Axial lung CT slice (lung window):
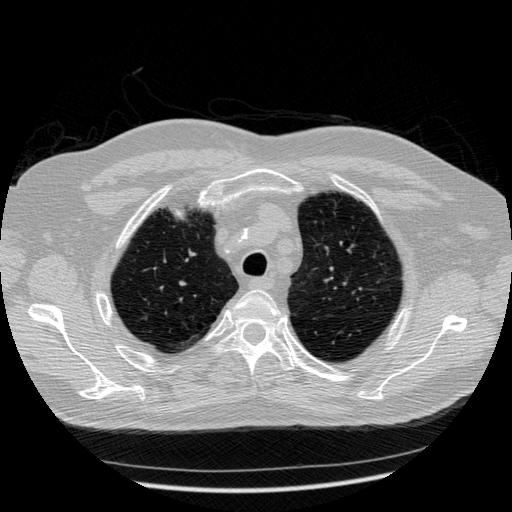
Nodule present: no